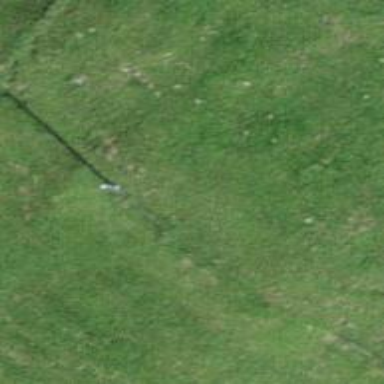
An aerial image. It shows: Minor power line.